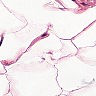
Metastatic tissue present: no